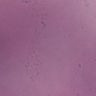
Metastatic tissue present: no